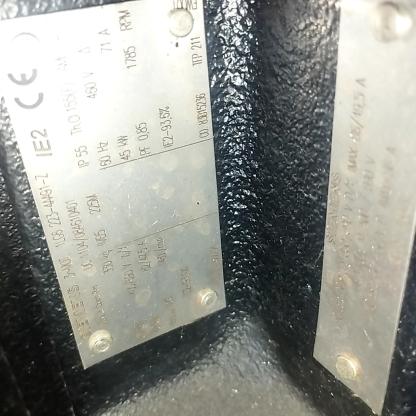
Klasa: tabliczka-znamionowa